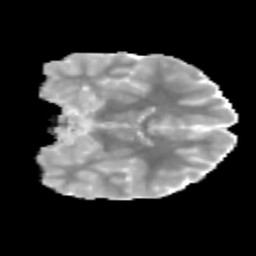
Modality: MD
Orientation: coronal
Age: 11
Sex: male
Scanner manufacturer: siemens
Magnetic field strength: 3 T
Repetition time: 3.8 s
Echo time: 0.07 s